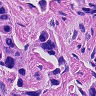
Metastatic tissue present: yes